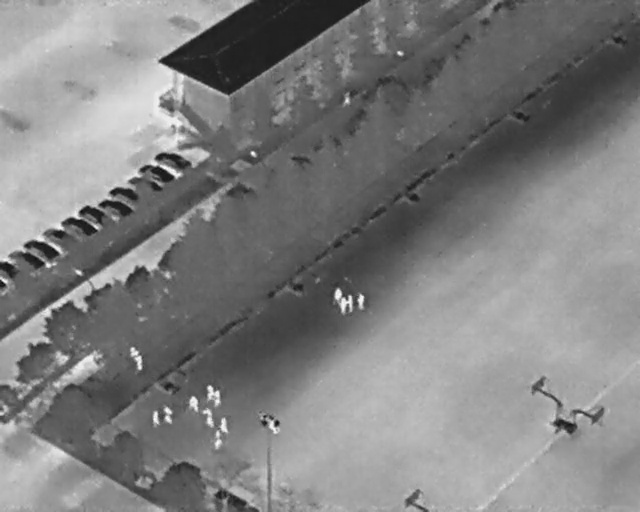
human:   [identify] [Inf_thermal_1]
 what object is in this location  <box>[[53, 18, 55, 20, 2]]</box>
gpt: <ref>1 medium person at the top</ref>